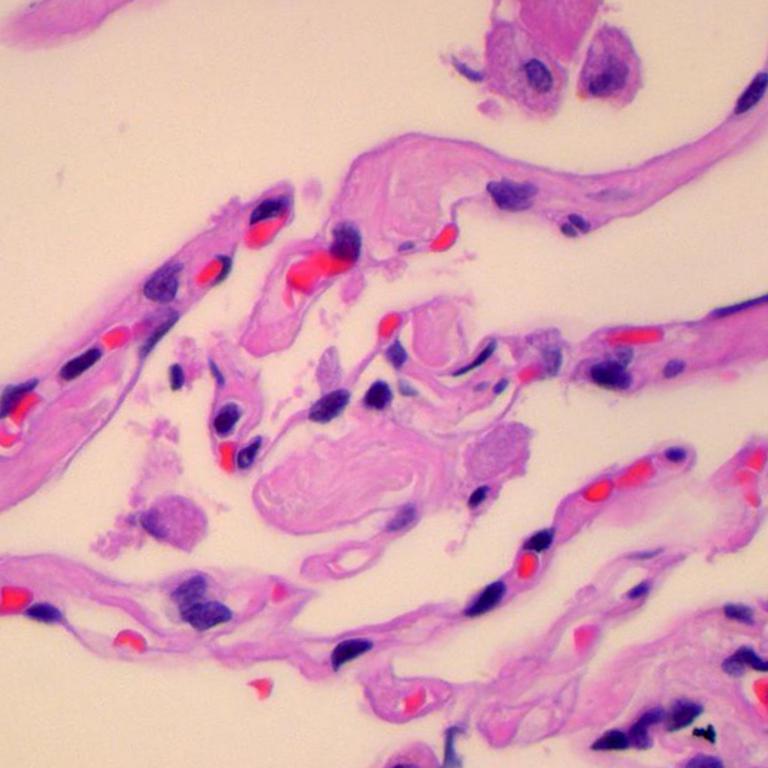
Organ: lung
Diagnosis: benign